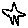
Label: star